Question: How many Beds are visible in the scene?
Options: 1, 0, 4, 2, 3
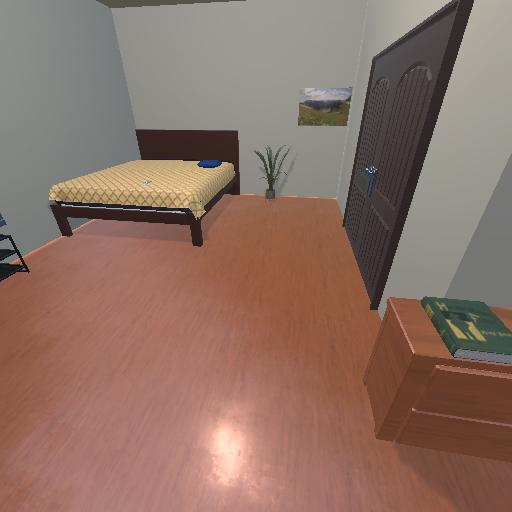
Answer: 1